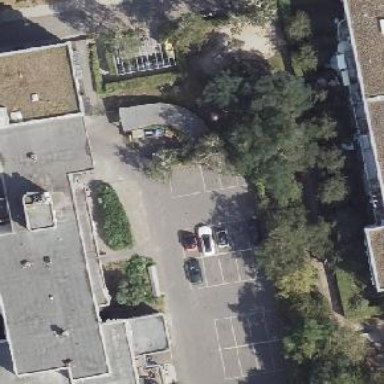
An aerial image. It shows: Parking area with concrete surface.